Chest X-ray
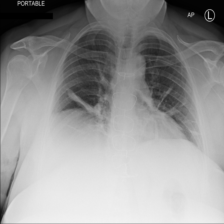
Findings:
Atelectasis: negative
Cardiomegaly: negative
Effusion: negative
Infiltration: negative
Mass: negative
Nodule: negative
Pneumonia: negative
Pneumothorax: negative
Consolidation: negative
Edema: negative
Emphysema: negative
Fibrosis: negative
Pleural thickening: negative
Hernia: negative